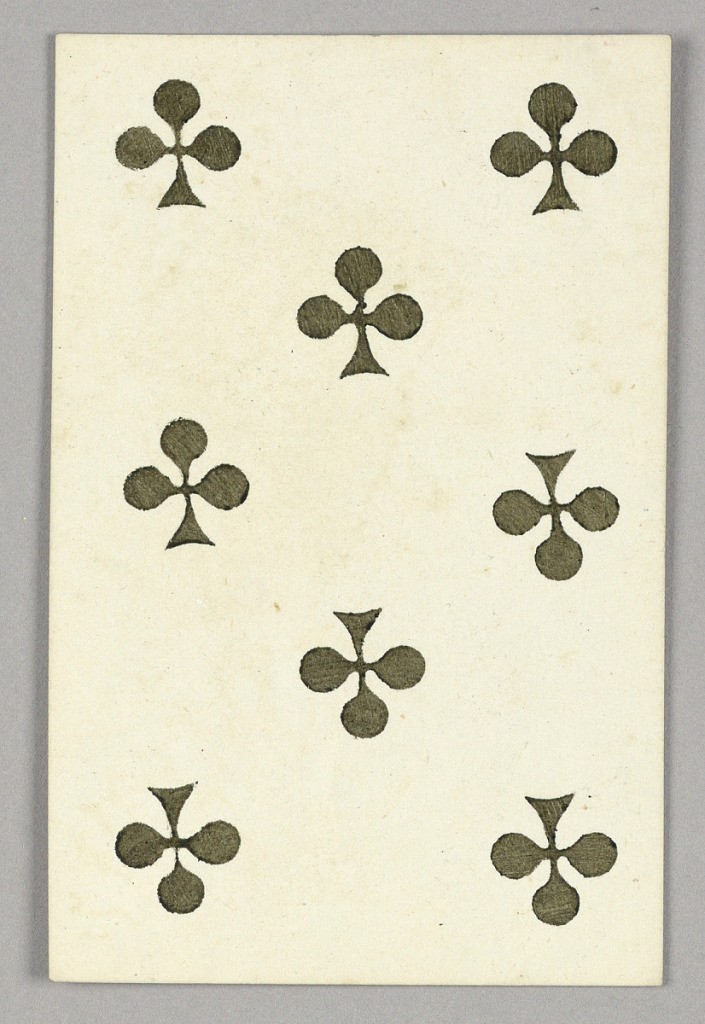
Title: Eight of Clubs from Set of "Jeu Imperial–Second Empire–Napoleon III" Playing Cards
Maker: B.P. Grimaud, Paris, France
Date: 1858
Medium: Lithograph on glazed paper
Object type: Playing Card
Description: Eight of Clubs from Set of "Jeu Imperial-Second Empire-Napoleon III" Playing Cards.